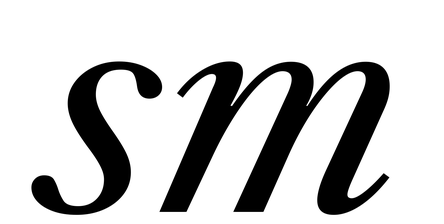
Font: LibreCaslonText-Italic_Italic